Question: I'm developing a music application for both mobile & wear. I've completed building the base of the application on mobile, and now I want to start the wearable (2.0) part. I tried following the <URL>, but even following the base directions gives me a Gradle sync error. I tried adjusting the compileSdkVersion and targetSdkVersion both to 24, which I use for my mobile gradle scrip. It didn't make a difference however.
This is the instruction mentioned:
'''
In the build.gradle file for the Wear module:
>> In the android section, confirm that the compileSdkVersion is set to 25.
>> In the android section, confirm that the targetSdkVersion is set to 25.
Update the dependencies section as follows (requires the latest version of the Google Repository):
compile 'com.android.support:wear:26.0.0'
compile 'com.google.android.support:wearable:2.0.3'
provided 'com.google.android.wearable:wearable:2.0.3'
'''
.
Clicking on "install repository and sync project" has no effect.
This is the build.gradle file for the Wear module.
'''
android {
compileSdkVersion 24
buildToolsVersion "24.0.3"
defaultConfig {
applicationId "be.ehb.dt.finalwork_lievenluyckx_v001"
minSdkVersion 21
targetSdkVersion 24
versionCode 1
versionName "1.0"
}
buildTypes {
release {
minifyEnabled false
proguardFiles getDefaultProguardFile('proguard-android.txt'), 'proguard-rules.pro'
}
}
}
dependencies {
compile 'com.android.support:wear:24.0.0'
compile 'com.google.android.support:wearable:2.0.3'
provided 'com.google.android.wearable:wearable:2.0.3'
}
'''
I'm really new to Android, and I don't really understand what is going wrong here. Any help is appreciated, even if it isn't a direct solution to the issue!
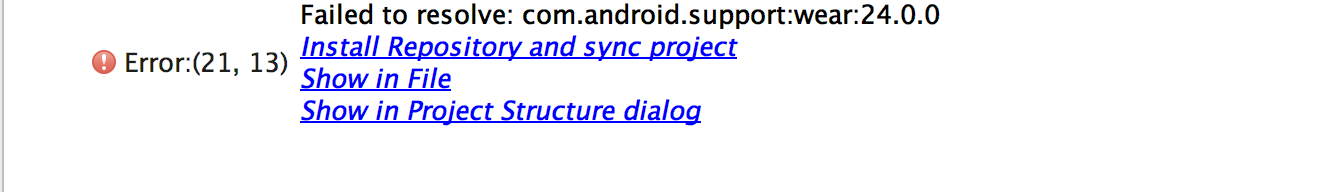
Answer: Edited: After trial-error,solution finally was found:
In file -> , within ,code below should be added...
1) For the Android Gradle plugin revision 2.3.3 with Gradle 3.3 (Android Studio 2.3.3)
'''
allprojects {
repositories {
jcenter()
maven {
url "https://maven.google.com"
}
}
}
'''
2) For the Android Gradle plugin revision 3.0.0 with Gradle 4.1(Android Studio 3.0.0)
'''
allprojects {
repositories {
jcenter()
google()
}
}
'''
For more here: <URL>